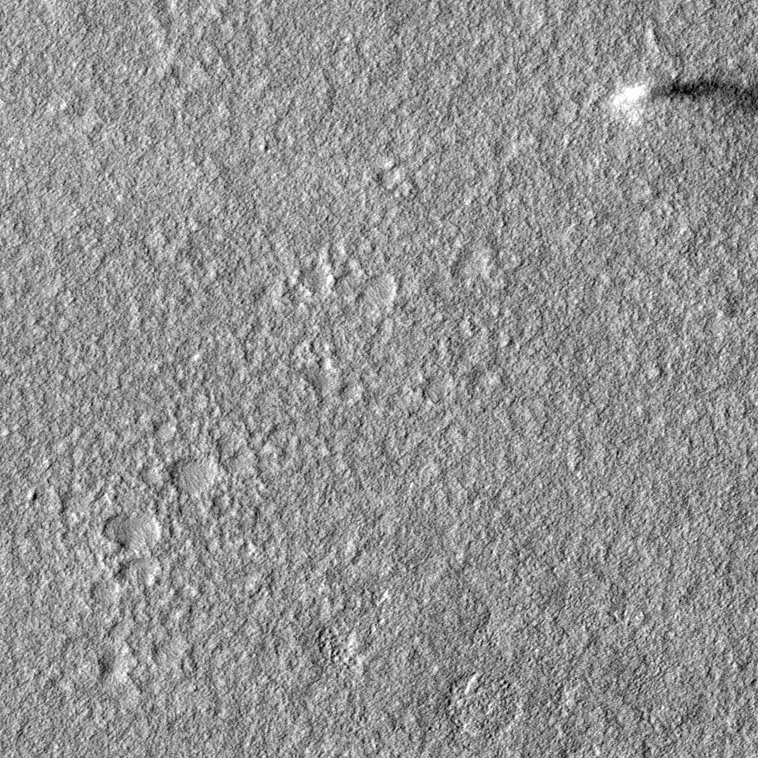
Label: dustdevil